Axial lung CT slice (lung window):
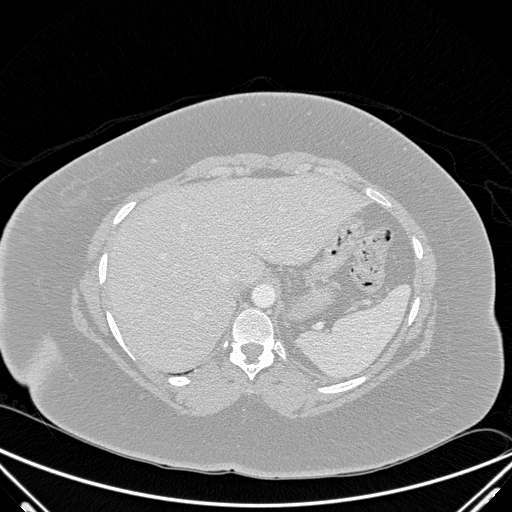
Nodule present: no